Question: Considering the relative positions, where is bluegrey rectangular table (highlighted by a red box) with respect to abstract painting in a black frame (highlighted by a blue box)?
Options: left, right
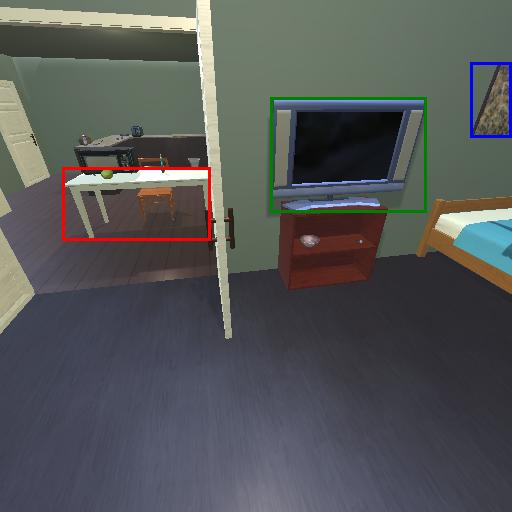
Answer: left